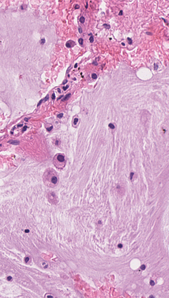
Tumor epithelial tissue: no
Tumor-associated stroma tissue: no
Normal tissue: yes